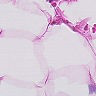
Metastatic tissue present: no